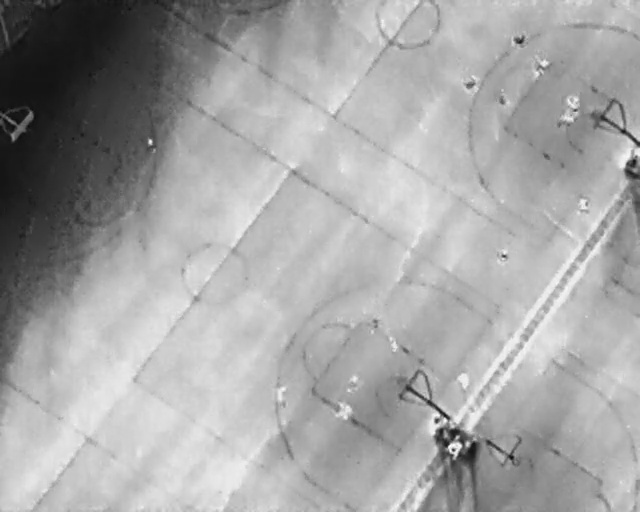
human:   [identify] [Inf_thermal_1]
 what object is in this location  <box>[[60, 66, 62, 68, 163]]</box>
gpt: <ref>1 medium person at the center</ref>